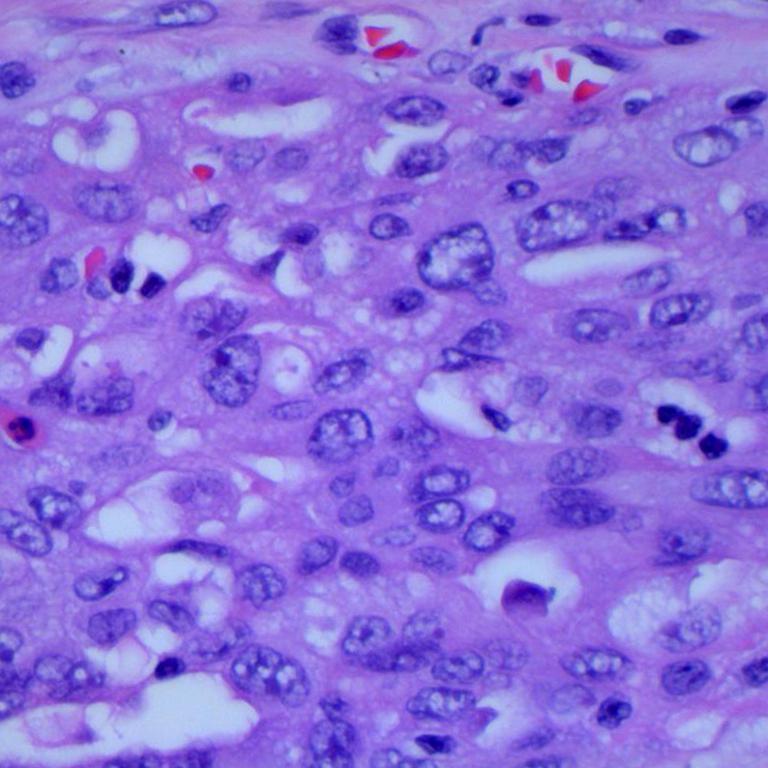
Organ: lung
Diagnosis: adenocarcinomas